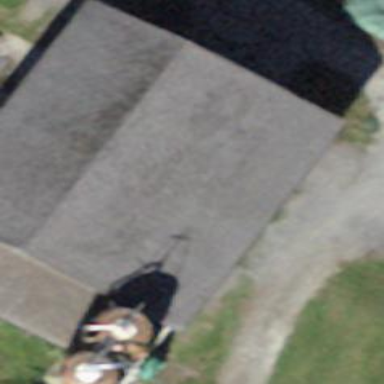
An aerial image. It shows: Barn.